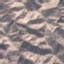
Land use / land cover: HerbaceousVegetation